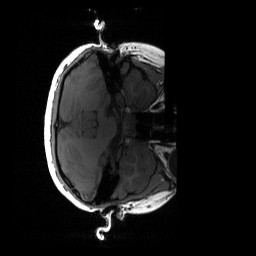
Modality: T1w
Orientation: axial
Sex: female
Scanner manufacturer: siemens
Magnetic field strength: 3 T
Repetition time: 1.9 s
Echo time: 0.00243 s